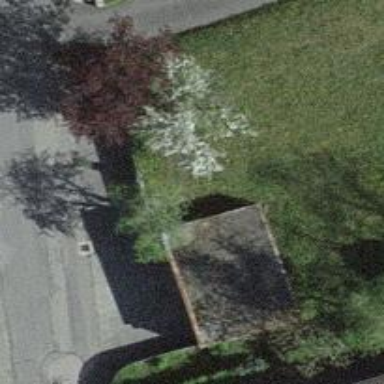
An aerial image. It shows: Garage.